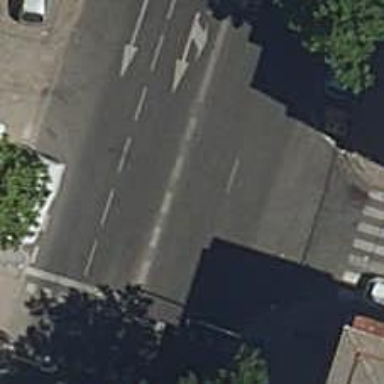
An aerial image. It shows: Road with traffic signals.